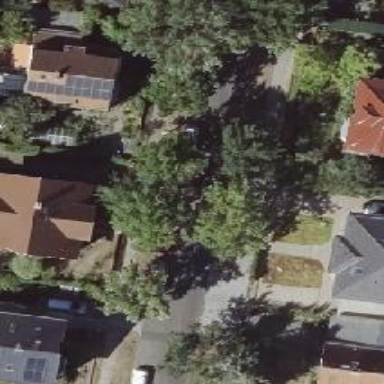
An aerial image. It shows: Beautiful avenue lined with deciduous broadleaved trees.